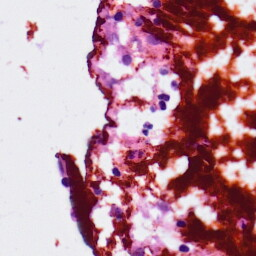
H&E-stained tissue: Lung